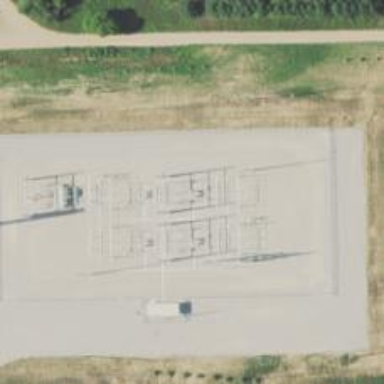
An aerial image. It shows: Switch used for power control.